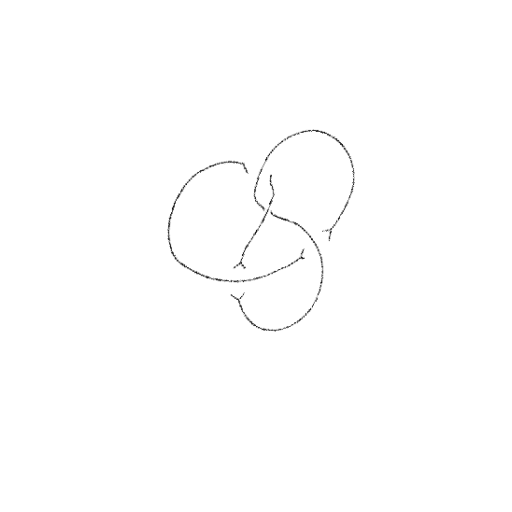
Crossing number: 4